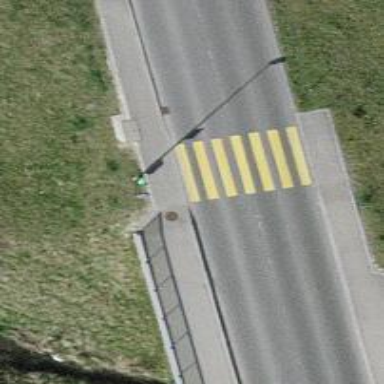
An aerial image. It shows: Marked crossing on the road.